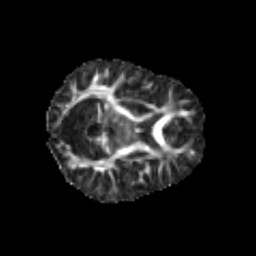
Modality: FA
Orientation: axial
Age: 6
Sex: female
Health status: healthy